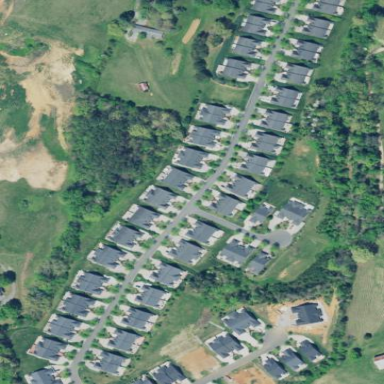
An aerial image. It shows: Residential area consisting of condominiums.